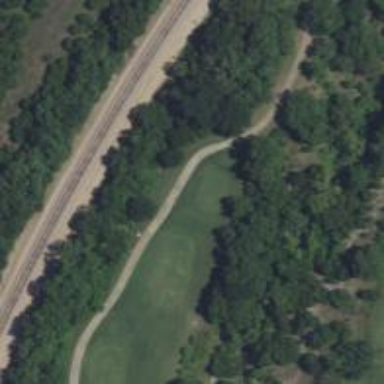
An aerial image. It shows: Service road used as golf cart path.